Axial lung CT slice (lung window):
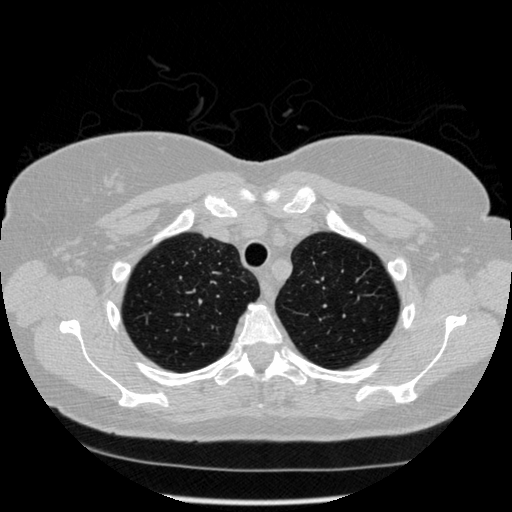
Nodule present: no